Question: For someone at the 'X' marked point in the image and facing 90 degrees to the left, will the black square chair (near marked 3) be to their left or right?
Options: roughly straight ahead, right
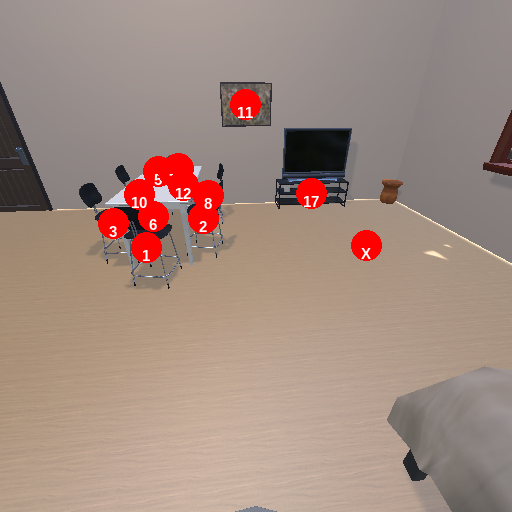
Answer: roughly straight ahead